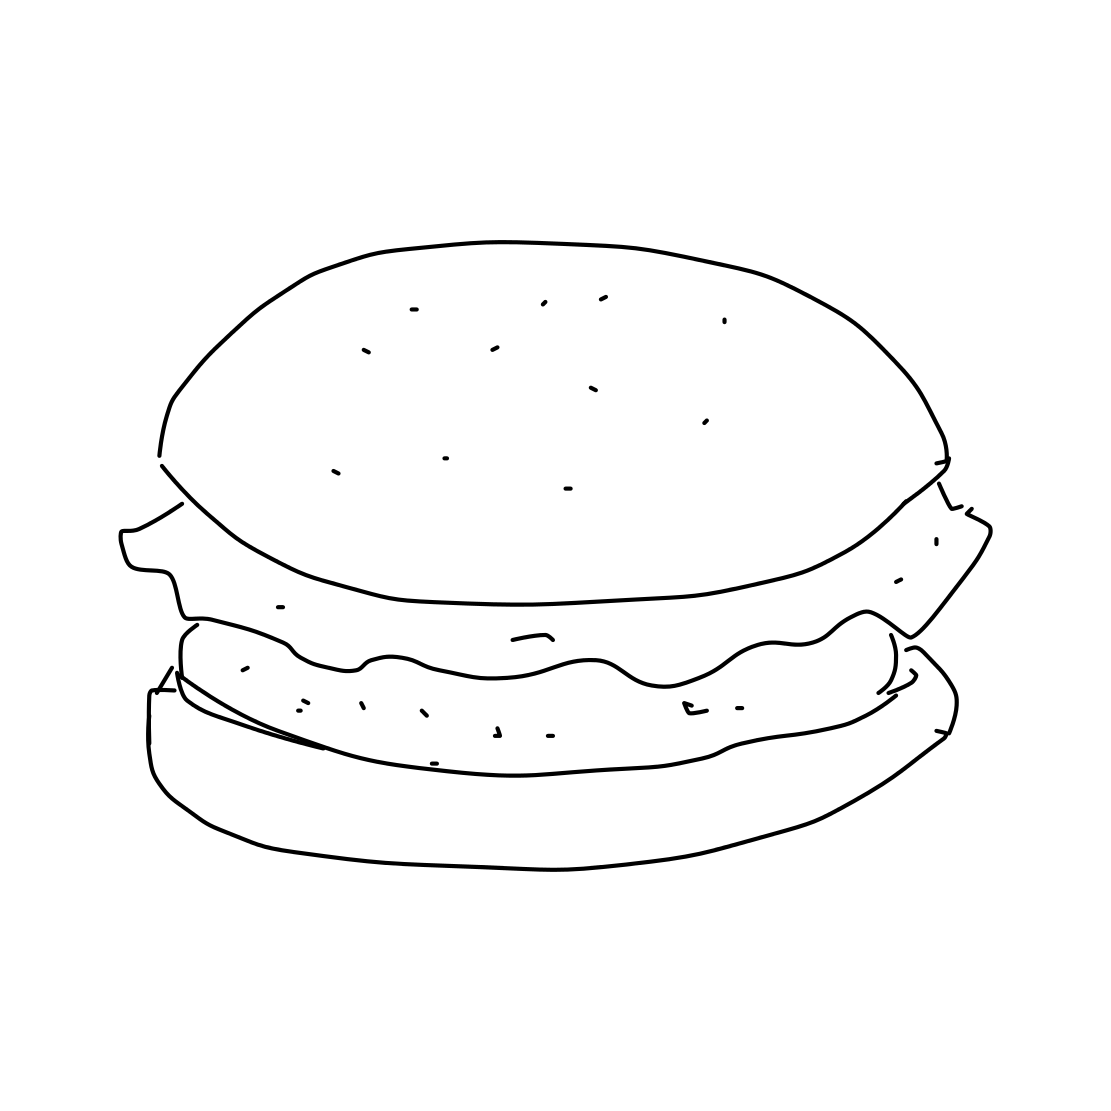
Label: hamburger